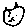
Label: cat